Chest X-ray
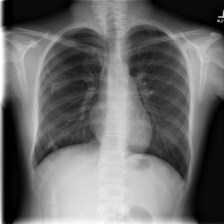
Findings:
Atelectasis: negative
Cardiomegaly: negative
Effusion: negative
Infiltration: negative
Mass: negative
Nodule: negative
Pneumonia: negative
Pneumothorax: positive
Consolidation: negative
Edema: negative
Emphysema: negative
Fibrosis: negative
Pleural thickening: negative
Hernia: negative